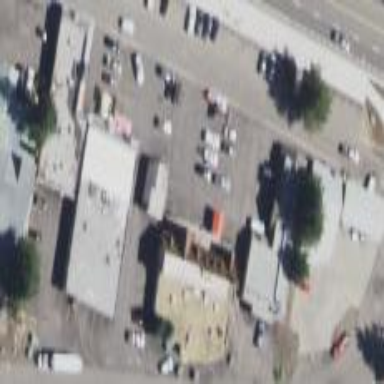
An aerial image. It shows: Retail area.